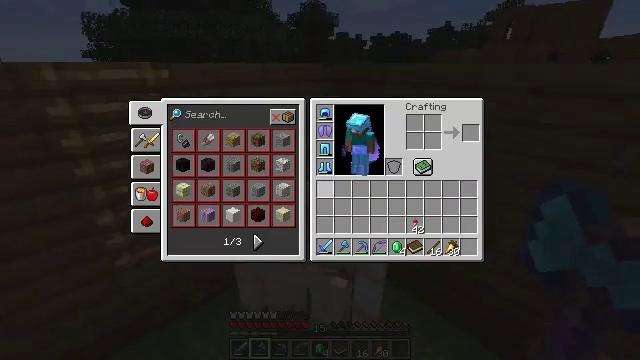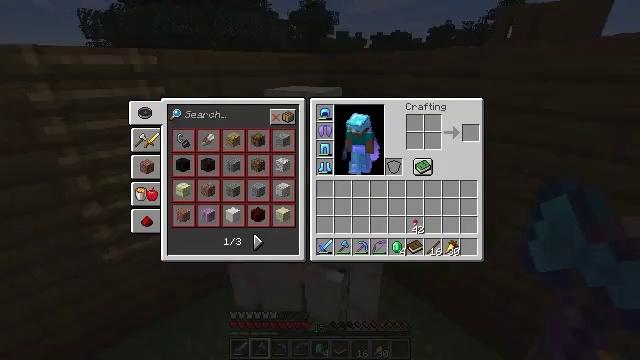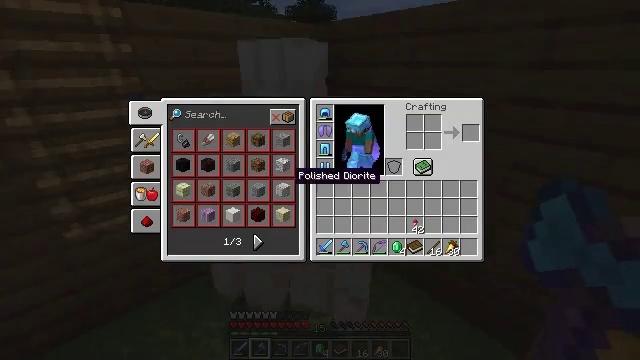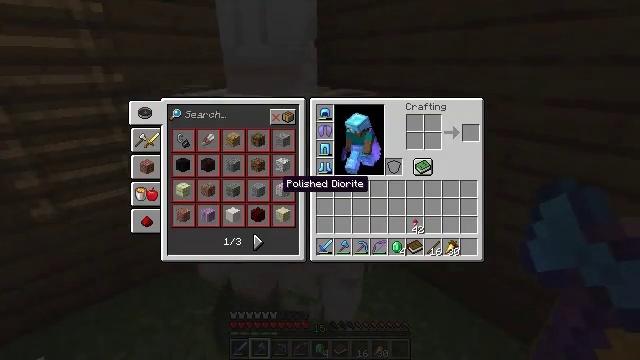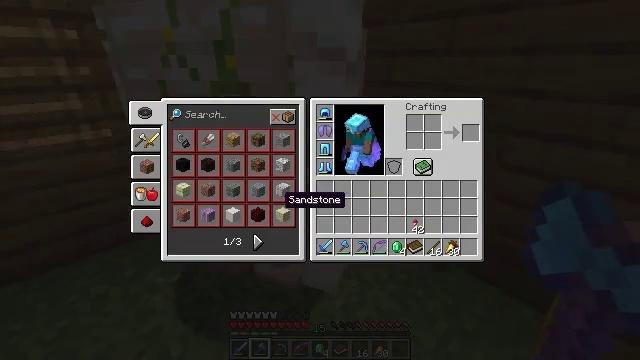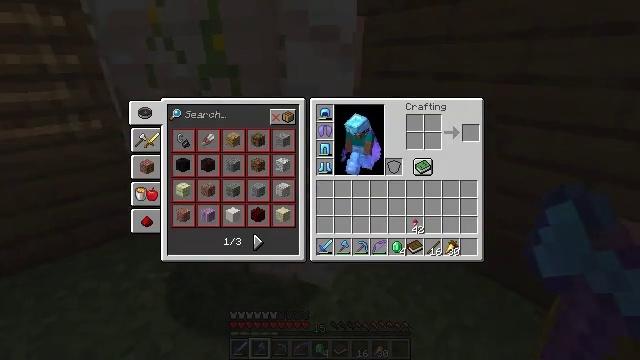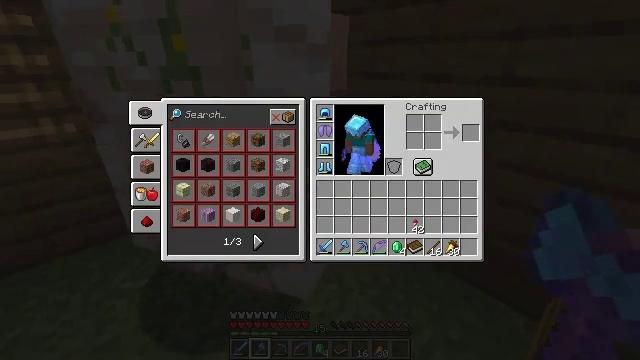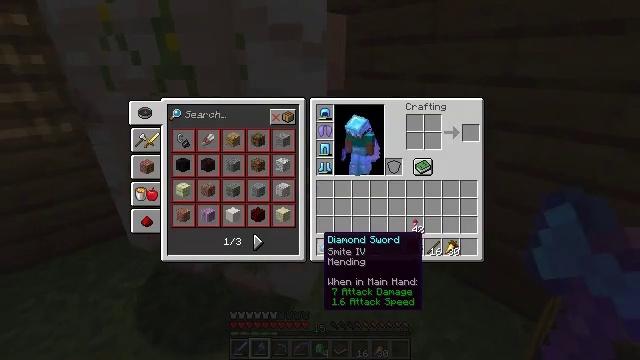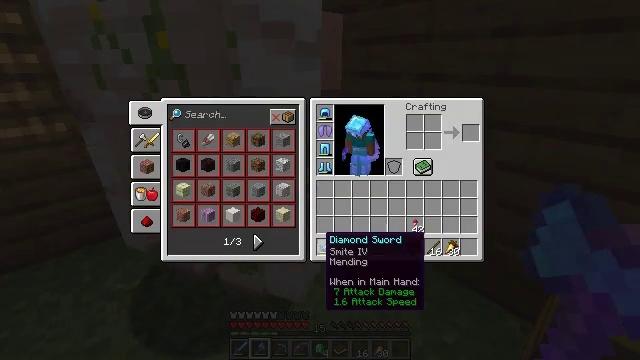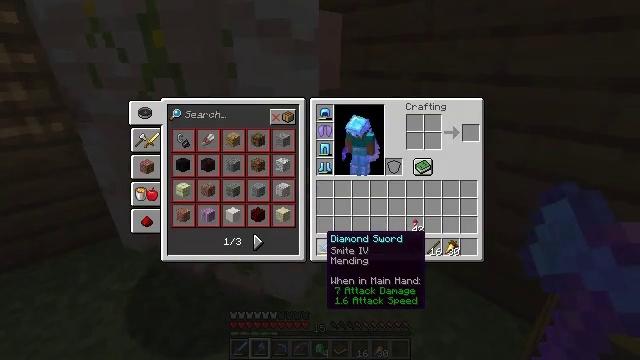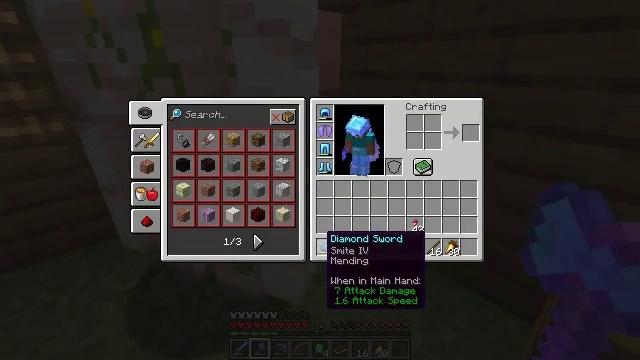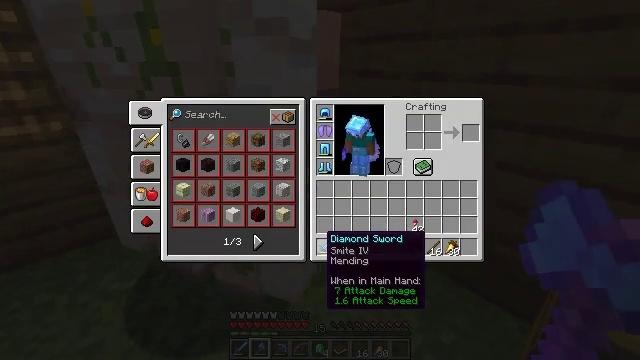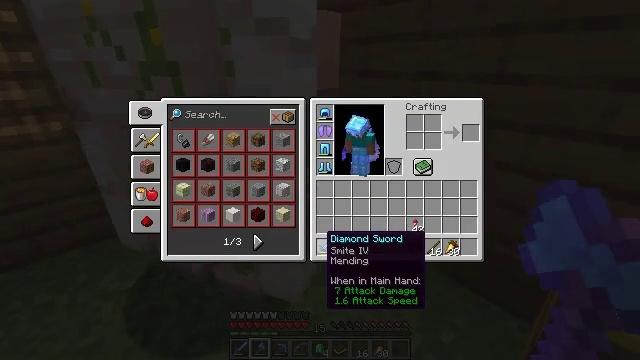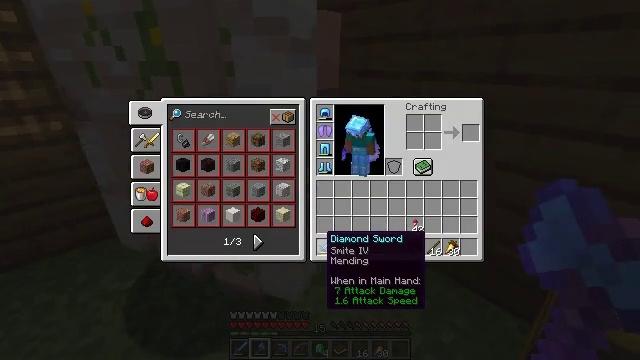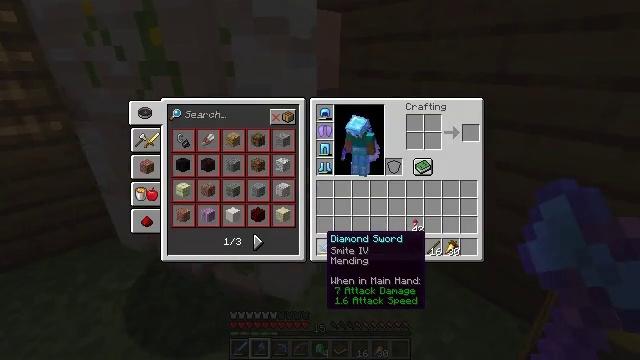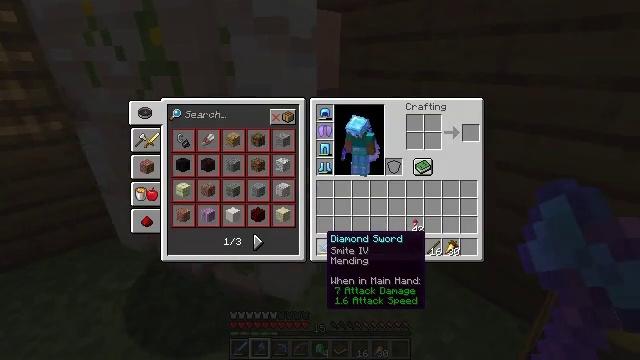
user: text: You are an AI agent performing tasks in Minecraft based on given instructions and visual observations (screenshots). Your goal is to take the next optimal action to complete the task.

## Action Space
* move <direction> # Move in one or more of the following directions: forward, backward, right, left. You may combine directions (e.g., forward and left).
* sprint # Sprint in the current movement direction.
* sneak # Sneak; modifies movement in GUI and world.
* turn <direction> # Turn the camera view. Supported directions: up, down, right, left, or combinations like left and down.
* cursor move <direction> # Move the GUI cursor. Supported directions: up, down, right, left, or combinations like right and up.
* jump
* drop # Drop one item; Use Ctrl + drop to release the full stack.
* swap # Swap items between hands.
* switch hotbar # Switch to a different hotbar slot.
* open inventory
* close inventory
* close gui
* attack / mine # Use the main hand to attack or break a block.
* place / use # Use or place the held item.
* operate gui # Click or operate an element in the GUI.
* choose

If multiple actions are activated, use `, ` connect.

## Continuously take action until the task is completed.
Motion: motion action
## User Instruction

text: Break the spruce leaves to clear the area.
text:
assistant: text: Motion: cursor move left
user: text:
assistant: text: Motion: cursor move left
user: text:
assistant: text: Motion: cursor move left and down
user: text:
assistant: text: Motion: cursor move down
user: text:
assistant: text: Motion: cursor move right and down
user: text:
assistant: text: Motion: cursor move right
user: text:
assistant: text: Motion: cursor move right
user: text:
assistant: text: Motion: no_op
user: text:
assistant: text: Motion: no_op
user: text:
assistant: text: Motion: no_op
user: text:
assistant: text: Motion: no_op
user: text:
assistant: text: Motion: no_op
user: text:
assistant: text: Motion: no_op
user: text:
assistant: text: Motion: no_op
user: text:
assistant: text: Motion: no_op
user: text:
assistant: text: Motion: close inventory
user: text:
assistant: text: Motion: turn left, close inventory
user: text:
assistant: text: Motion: turn left and up
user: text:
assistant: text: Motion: turn left and up
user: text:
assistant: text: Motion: turn left and up
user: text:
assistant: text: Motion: turn left and up
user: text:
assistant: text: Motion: move forward, turn left
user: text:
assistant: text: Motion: move forward
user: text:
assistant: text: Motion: move forward, turn right and up
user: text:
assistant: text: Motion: move forward, turn right and up
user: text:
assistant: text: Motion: move forward, sprint, turn right and up
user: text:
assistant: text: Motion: move forward, sprint, turn right and up
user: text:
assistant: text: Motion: move forward, sprint, turn right and up
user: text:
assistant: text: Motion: move forward, sprint, turn right and up
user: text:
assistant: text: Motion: move forward, sprint, turn right and up